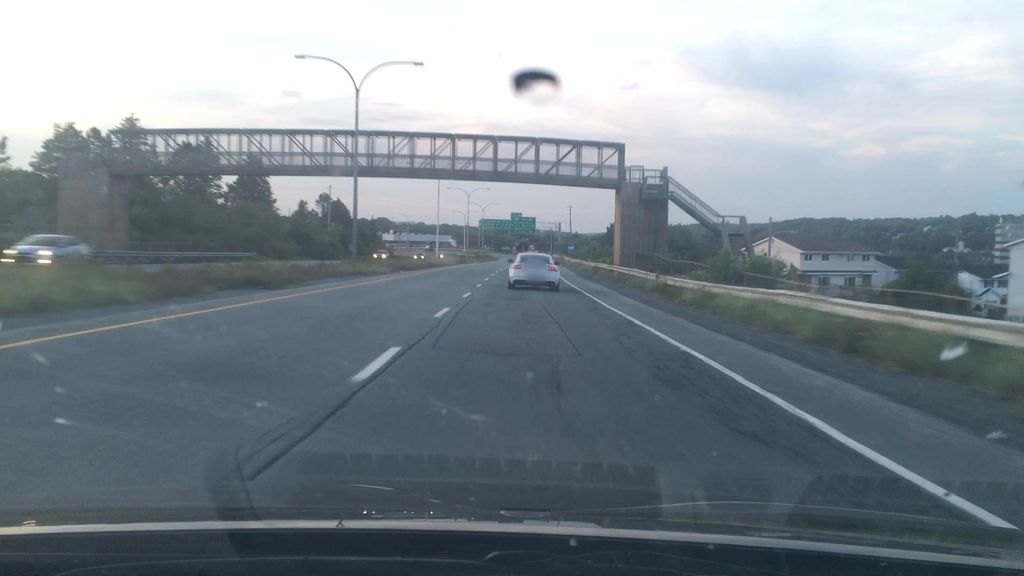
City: halifax